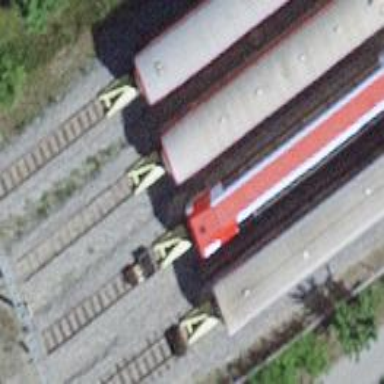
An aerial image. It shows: Railway buffer stop.